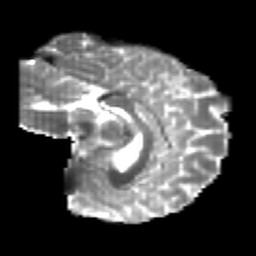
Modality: T2w
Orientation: sagittal
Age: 22
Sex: female
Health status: healthy
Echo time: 0.074 s